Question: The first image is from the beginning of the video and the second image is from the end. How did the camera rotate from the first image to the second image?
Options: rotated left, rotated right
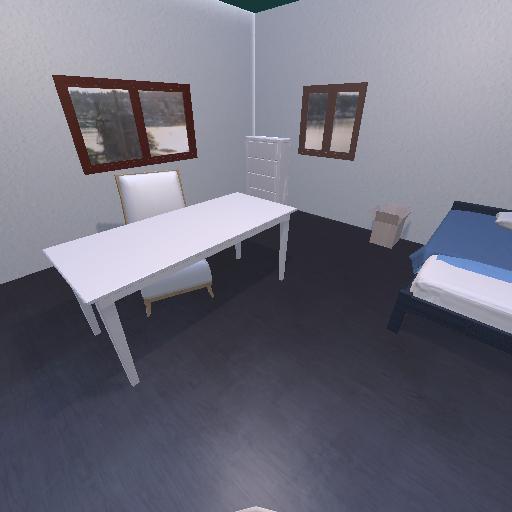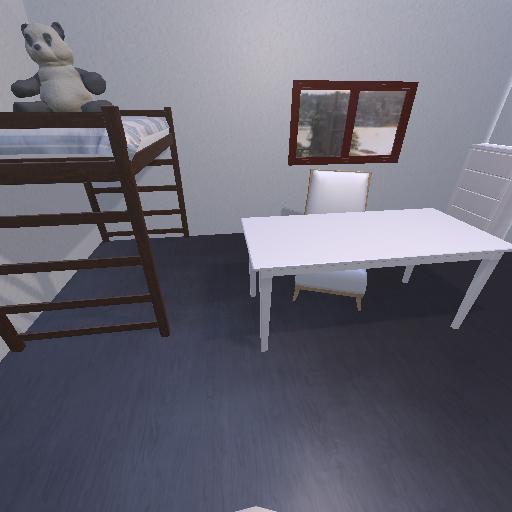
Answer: rotated left